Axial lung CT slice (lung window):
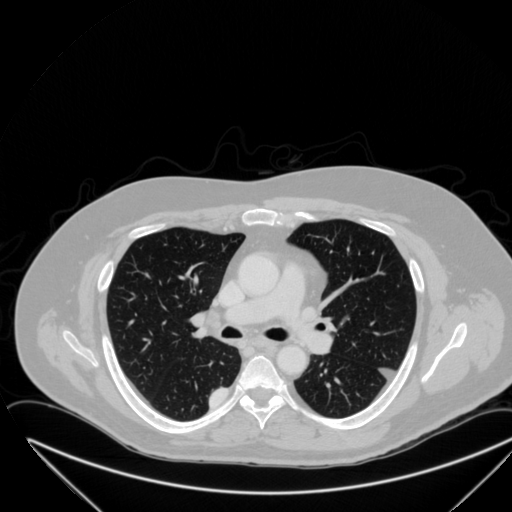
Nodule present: yes
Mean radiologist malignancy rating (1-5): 4